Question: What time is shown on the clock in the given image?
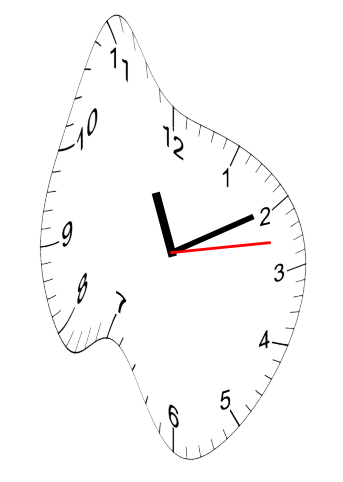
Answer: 11:10:13